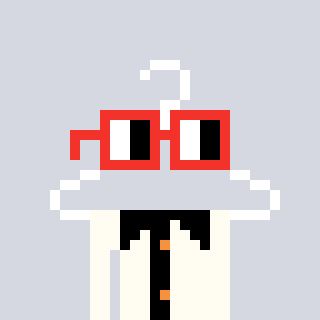
a pixel art character with square red glasses, a hanger-shaped head and a grayscale-colored body on a cool background